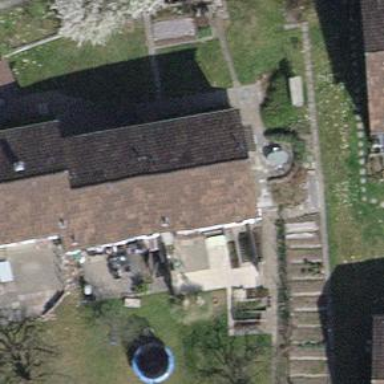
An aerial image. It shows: Building with pitched roof.